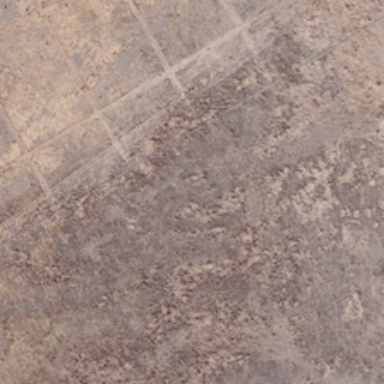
It is a piece of bareland .